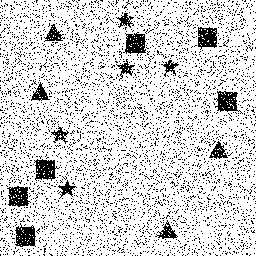
Squares: 6
Triangles: 4
Stars: 5
Total shapes: 15